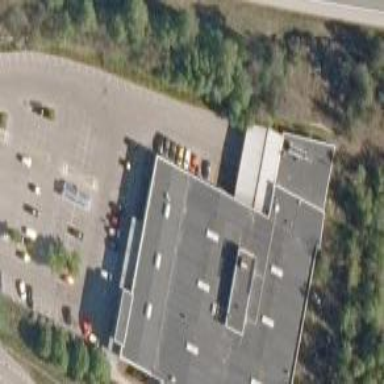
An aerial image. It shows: Retail building.